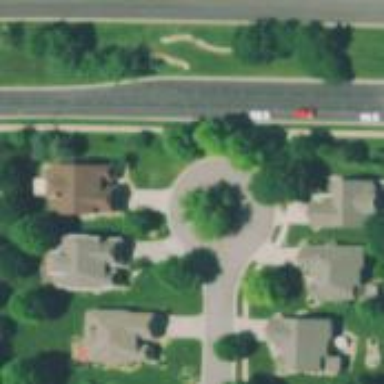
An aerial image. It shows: Turning loop on the road.